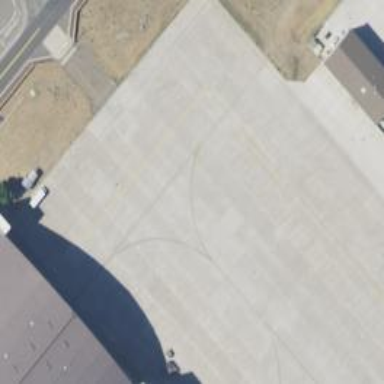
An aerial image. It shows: View of taxiway at the airport.